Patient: sex F, age 43
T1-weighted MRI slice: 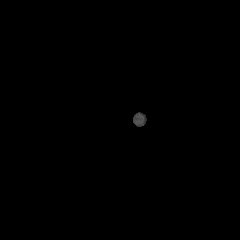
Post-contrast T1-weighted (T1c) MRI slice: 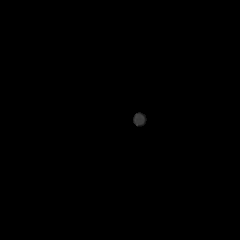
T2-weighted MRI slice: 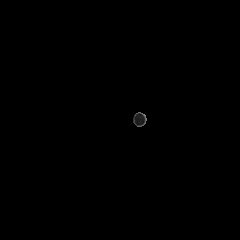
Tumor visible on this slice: no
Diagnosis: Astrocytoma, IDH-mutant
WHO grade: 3